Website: lowes
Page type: customer-info-address
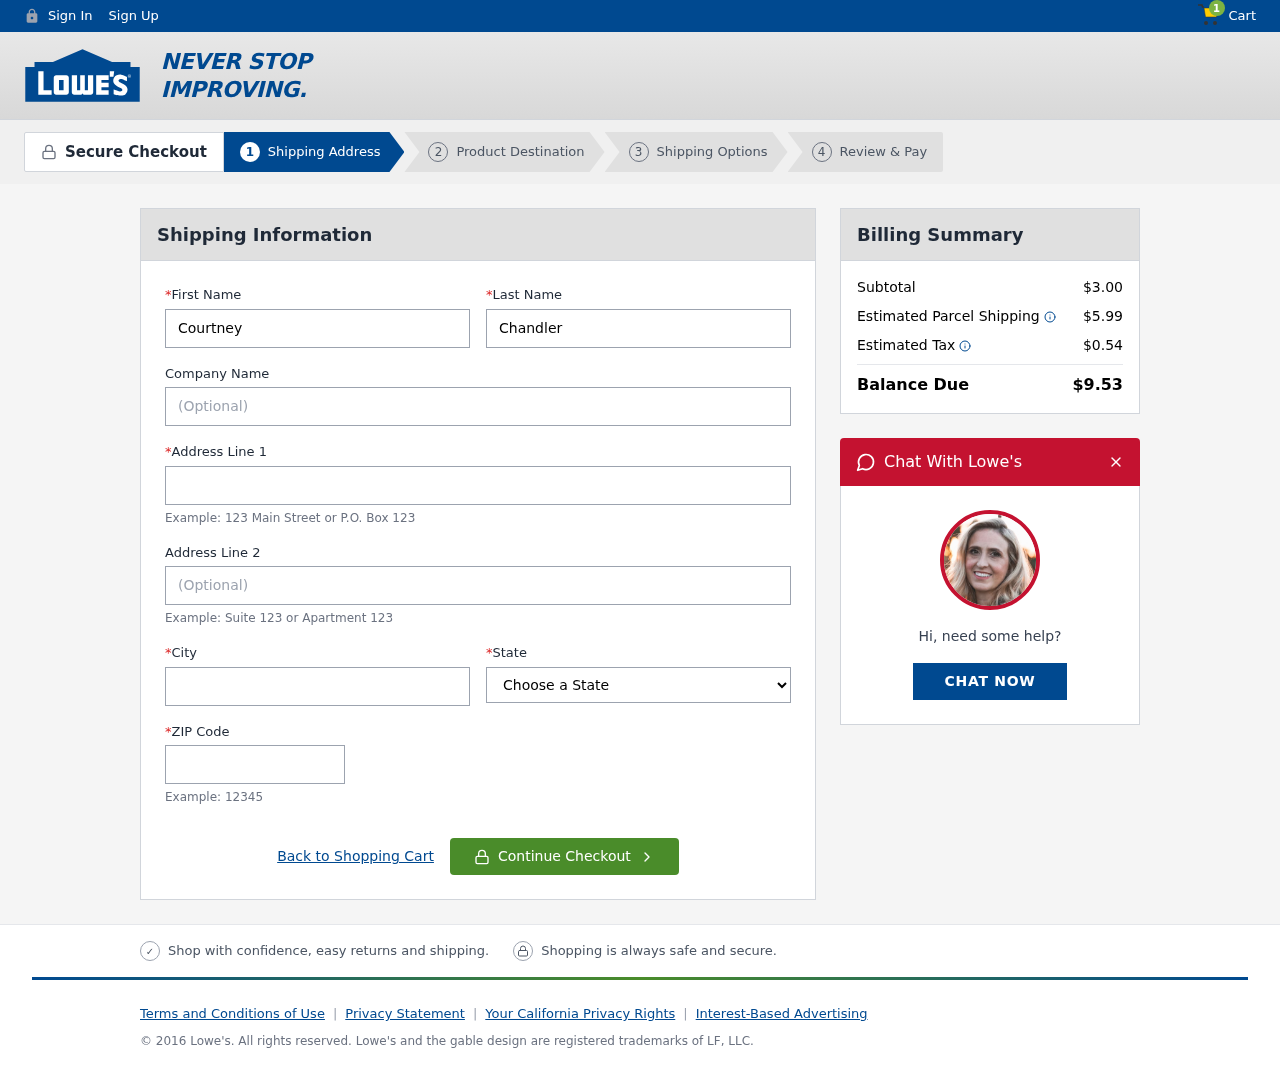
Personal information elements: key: PII_CITY
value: Lake Erik
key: PII_FIRSTNAME
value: Courtney
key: PII_LASTNAME
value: Chandler
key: PII_POSTCODE
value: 74509
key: PII_STATE
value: Alaska
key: PII_STREET
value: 51524 Riddle Mountains Apt. 554
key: PII_STREET2
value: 534 Thomas Mountains
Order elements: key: ORDER_NUM_ITEMS
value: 1
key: ORDER_SUBTOTAL
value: $3.00
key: ORDER_SHIPPING_COST
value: $5.99
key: ORDER_TAX
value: $0.54
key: ORDER_TOTAL
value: $9.53